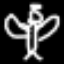
Label: angel